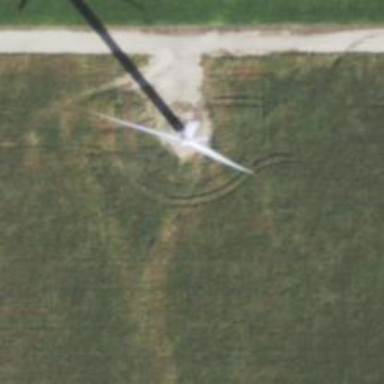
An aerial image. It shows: Wind generator powered by horizontal-axis wind turbine.